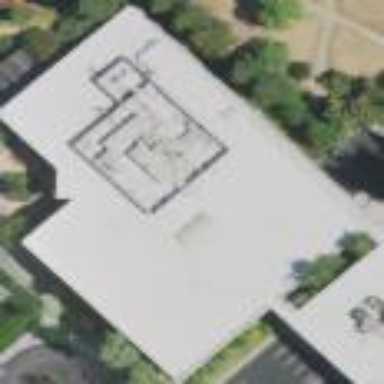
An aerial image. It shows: Office building.